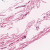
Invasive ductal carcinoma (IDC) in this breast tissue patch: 0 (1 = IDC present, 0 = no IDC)